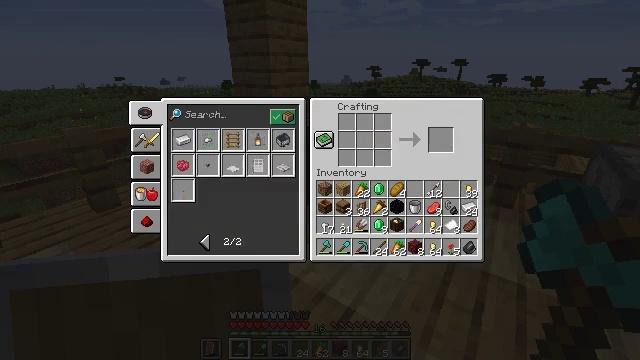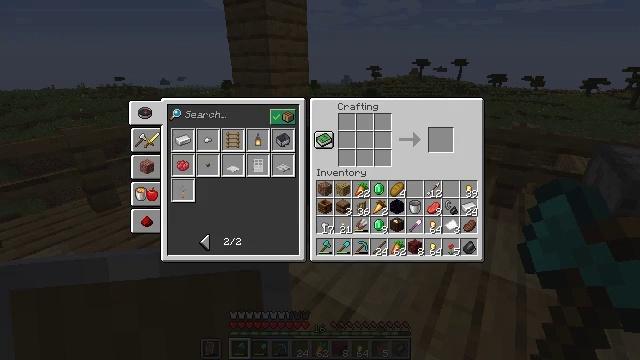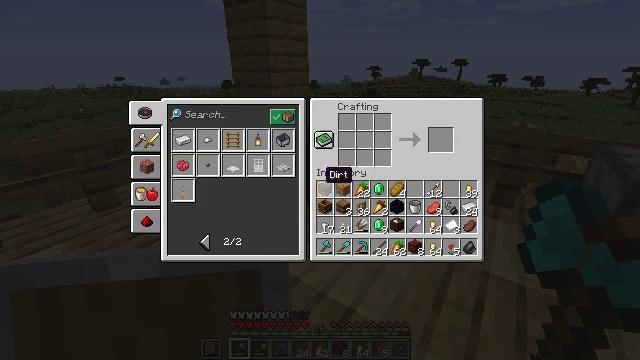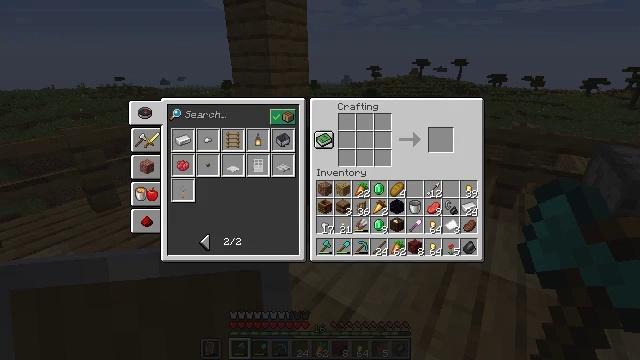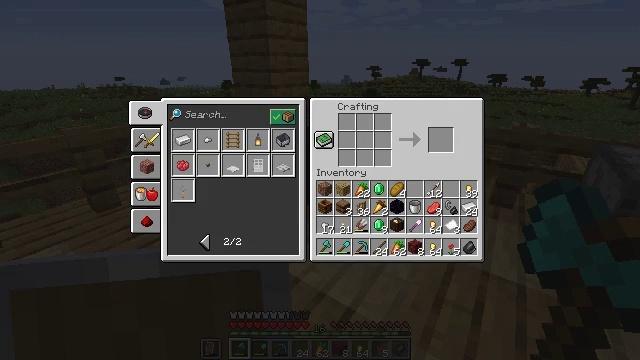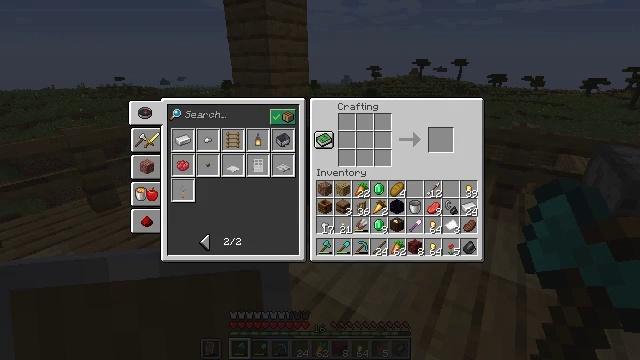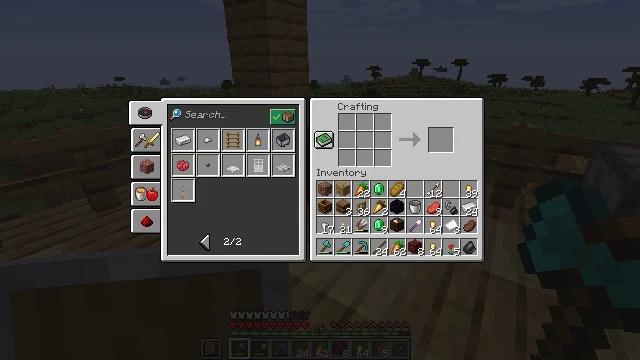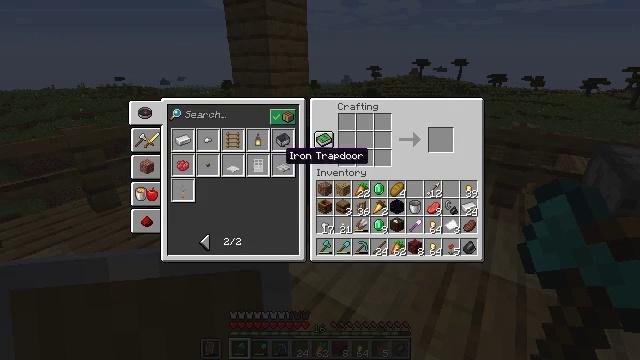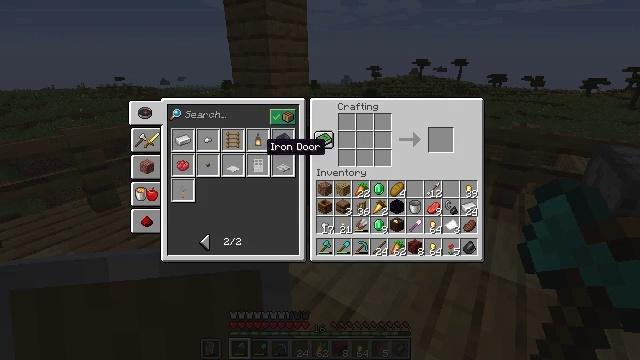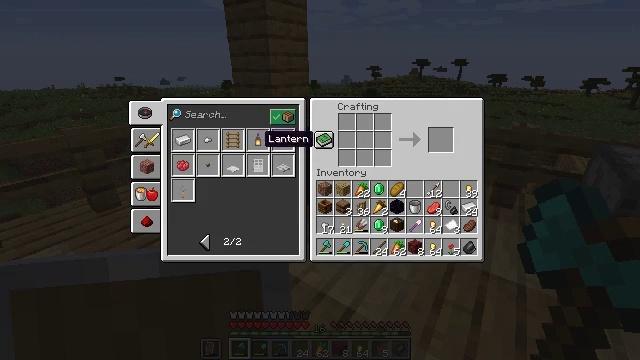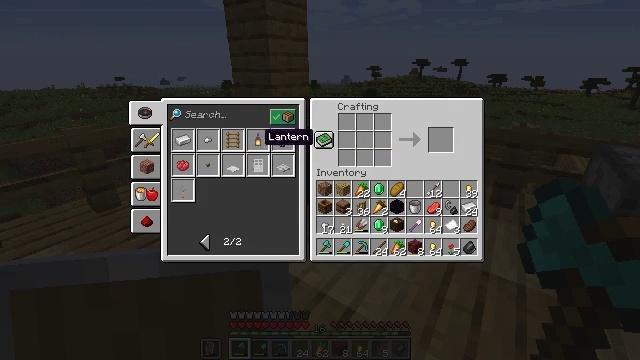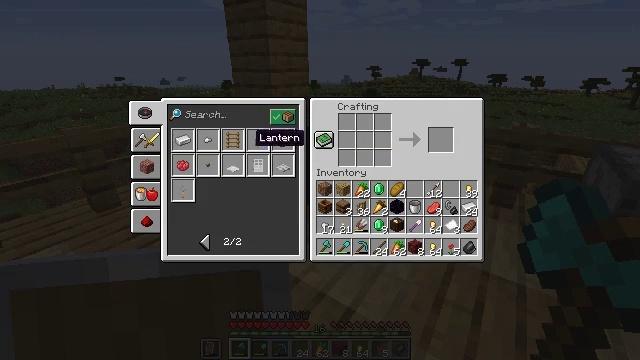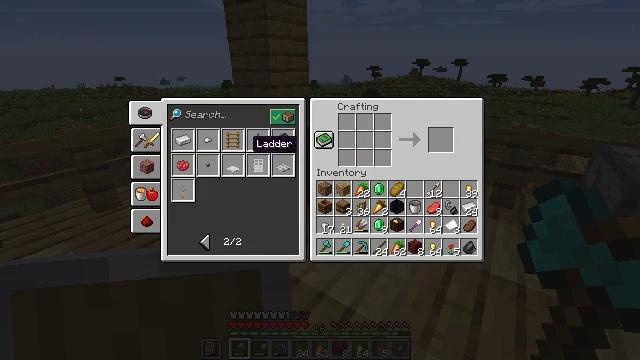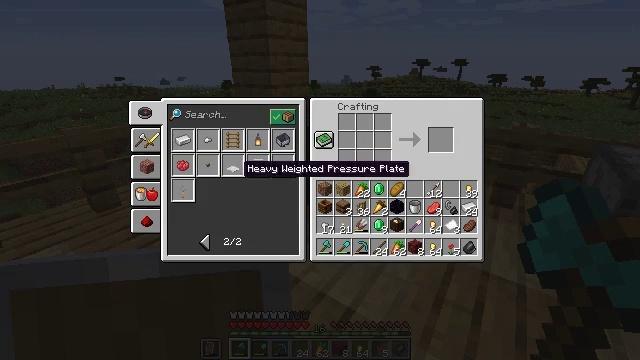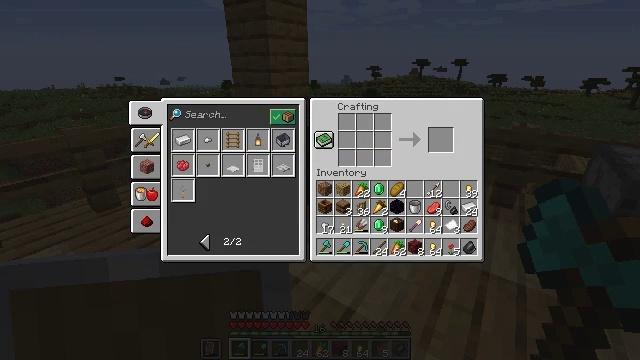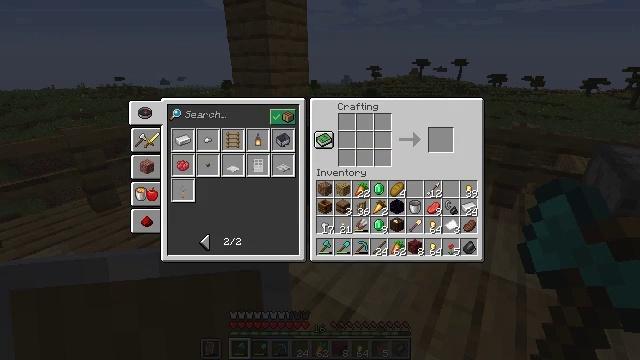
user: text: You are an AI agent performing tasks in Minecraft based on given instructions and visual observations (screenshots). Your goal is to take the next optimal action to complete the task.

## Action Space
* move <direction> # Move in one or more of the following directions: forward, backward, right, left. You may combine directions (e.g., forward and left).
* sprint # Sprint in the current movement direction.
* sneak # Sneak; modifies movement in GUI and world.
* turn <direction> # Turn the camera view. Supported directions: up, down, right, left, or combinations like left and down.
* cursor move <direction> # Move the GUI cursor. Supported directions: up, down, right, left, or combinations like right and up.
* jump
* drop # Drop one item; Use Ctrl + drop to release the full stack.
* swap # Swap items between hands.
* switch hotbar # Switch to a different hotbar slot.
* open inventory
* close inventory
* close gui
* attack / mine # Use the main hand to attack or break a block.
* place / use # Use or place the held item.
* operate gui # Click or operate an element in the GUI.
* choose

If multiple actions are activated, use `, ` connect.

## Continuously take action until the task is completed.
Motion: motion action
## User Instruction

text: Combine gold nuggets and a carrot to make a golden carrot.
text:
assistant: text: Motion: sneak, cursor move left and down, open gui
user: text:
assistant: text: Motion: sneak, cursor move left and down
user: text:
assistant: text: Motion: sneak, cursor move left
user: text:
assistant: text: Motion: sneak, cursor move left
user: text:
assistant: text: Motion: sneak
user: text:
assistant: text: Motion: sneak, cursor move up
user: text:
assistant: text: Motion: sneak, cursor move left and up
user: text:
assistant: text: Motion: sneak, cursor move left and up
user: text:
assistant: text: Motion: sneak, cursor move up
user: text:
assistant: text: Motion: sneak
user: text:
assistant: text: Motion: sneak, cursor move left
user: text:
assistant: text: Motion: sneak
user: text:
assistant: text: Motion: sneak, cursor move left and down
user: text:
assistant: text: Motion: cursor move left and down
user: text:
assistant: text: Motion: cursor move left and down
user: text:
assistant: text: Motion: no_op
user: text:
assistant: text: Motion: no_op
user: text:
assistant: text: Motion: no_op
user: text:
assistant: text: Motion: no_op
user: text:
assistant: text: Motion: operate gui
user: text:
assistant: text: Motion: operate gui
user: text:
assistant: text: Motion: operate gui
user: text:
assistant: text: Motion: no_op
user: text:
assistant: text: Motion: no_op
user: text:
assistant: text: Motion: cursor move up
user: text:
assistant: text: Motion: cursor move right and up
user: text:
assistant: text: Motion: cursor move right and up
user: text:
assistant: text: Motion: cursor move right and up
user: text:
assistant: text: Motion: sneak, cursor move down
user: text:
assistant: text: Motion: sneak, cursor move down